Question: I am currently working with a set of coordinate points (longitude, latitude, about 60000 of them) and the temperature at that location. I need to do a interpolation on them to compute the values at some points with unknown temperature as to map certain regions.
As to respect the influence that the points have between them I have converted every (long, lat) point to a unit sphere point (x, y, z).
I have started applying the generalized multidimension Shepard interpolation from "Numerical recipes 3rd Edition":
'''
Doub interp(VecDoub_I &pt)
{
Doub r, w, sum=0., sumw=0.;
if (pt.size() != dim)
throw("RBF_interp bad pt size");
for (Int i=0;i<n;i++)
{
if ((r=rad(&pt[0],&pts[i][0])) == 0.)
return vals[i];
sum += (w = pow(r,pneg));
sumw += w*vals[i];
}
return sumw/sum;
}
Doub rad(const Doub *p1, const Doub *p2)
{
Doub sum = 0.;
for (Int i=0;i<dim;i++)
sum += SQR(p1[i]-p2[i]);
return sqrt(sum);
}
'''

As you can see, for the interpolation of one point, the algorithm computes the distance of that point to each of the other points and taking it as a weight in the final value.
Even though this algorithm works it is much too slow compared to what I need since I will be computing a lot of points to map a grid of a certain region.
One way of optimizing this is that I could leave out the points than are beyond a certain radius, but would pose a problem for areas with few or no points.
Another thing would be to reduce the computing of the distance between each 2 points by only computing once a Look-up Table and storing the distances. The problem with this is that it is impossible to store such a large matrix (60000 x 60000).
The grid of temperatures that is obtained, will be used to compute contours for different temperature values.
If anyone knows a way to optimize this algorithm or maybe help with a better one, I will appreciate it.
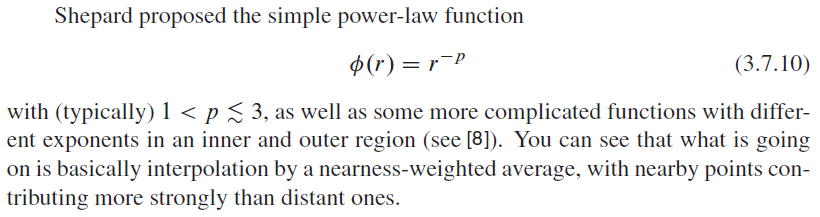
Answer: Radial basis functions with infinite support is probably not what you want to be using if you have a large number of data points and will be taking a large number of interpolation values.
There are variants that use N nearest neighbours and finite support to reduce the number of points that must be considered for each interpolation value. A variant of this can be found in the first solution mentioned here <URL>